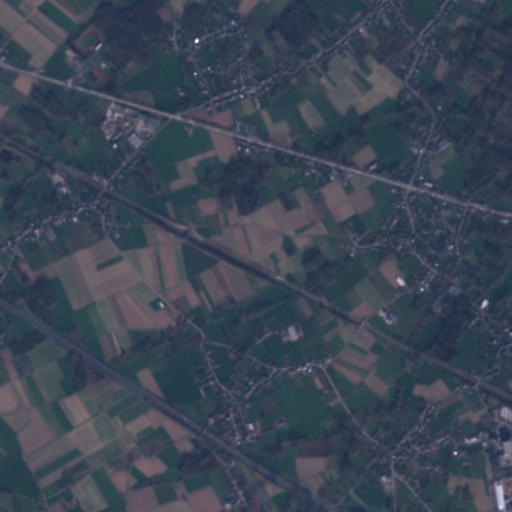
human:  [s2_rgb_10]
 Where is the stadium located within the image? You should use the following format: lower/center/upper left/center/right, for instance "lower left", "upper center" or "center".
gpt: The stadium is located in the upper left of the image.
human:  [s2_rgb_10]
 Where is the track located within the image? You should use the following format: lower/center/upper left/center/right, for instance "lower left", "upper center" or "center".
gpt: The track is located in the upper left of the image.
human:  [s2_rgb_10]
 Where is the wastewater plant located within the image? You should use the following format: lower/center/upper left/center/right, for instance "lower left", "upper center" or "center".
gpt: The wastewater plant is located in the lower center of the image.
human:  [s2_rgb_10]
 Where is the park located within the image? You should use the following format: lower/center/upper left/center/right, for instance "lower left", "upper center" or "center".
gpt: There is no park in the image.